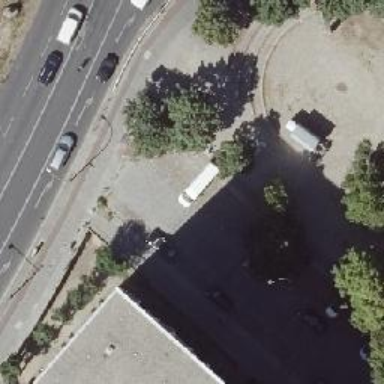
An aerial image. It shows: Street side parking with sett surface.